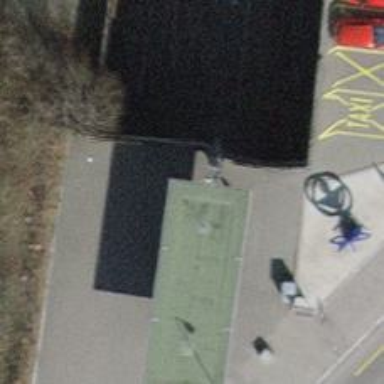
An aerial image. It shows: Bicycle parking area with safe loops.